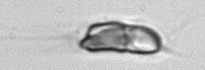
Label: Chrysochromulina